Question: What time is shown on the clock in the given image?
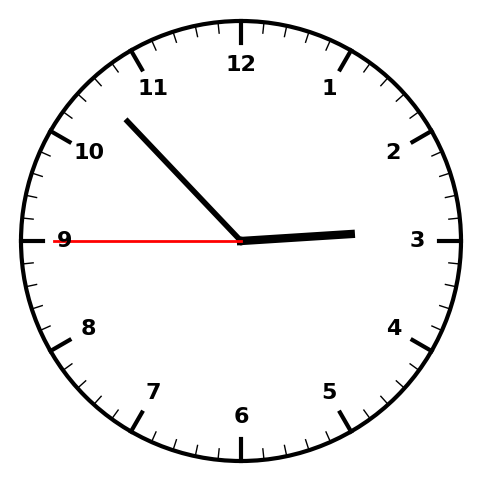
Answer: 02:52:45